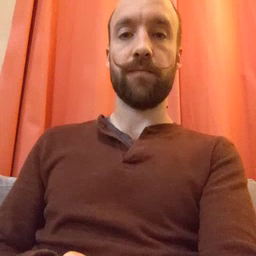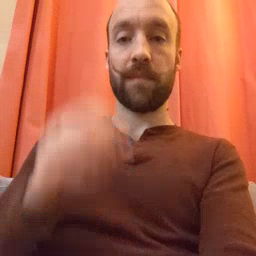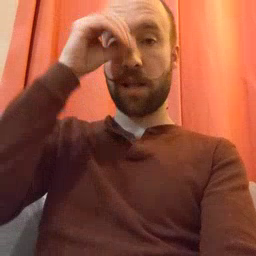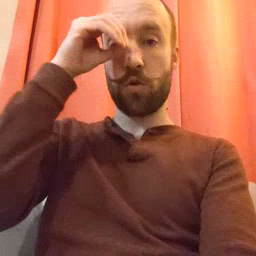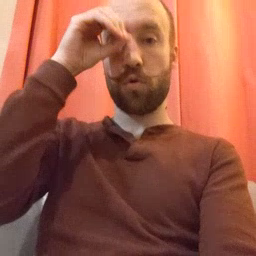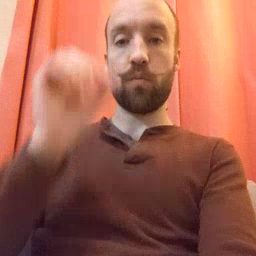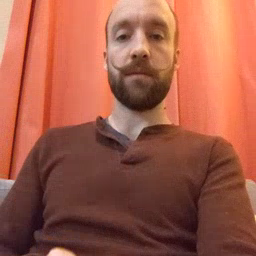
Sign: owl